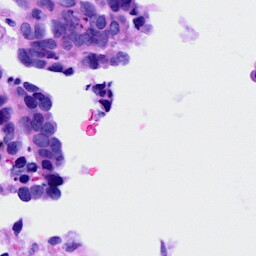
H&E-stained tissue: Ovarian